Question: i have a listbox which will show the qr code decoded text. once the qr code is decoded, the text from qr code would be listed out in listbox. the program decode it very fast which result a multiple text entry with the same data to the listbox. i would like to program a the listbox to show only 1 decoded text and would not show the same text which is resultant of multiple time decoding of the same qr code.

below is my listbox source code. i assume additional programming need to be done there. would be happy to receive any suggestion or tutorial on the matter
'''
/// <summary>
/// To show the result of decoding. the result is feed to Barcode Format, QR Content and Scanned item.
/// </summary>
/// <param name="result"></param>
private void ShowResult(Result result)
{
currentResult = result;
txtBarcodeFormat.Text = result.BarcodeFormat.ToString();
txtContent.Text = result.Text;
fill_listbox();
}
/// <summary>
/// Item scanned will be listed in listbox
/// </summary>
void fill_listbox()
{
string item = txtContent.Text;
listBox1.Items.Add(item);
textBox1.Text = listBox1.Items.Count.ToString();
}
'''
thanks again
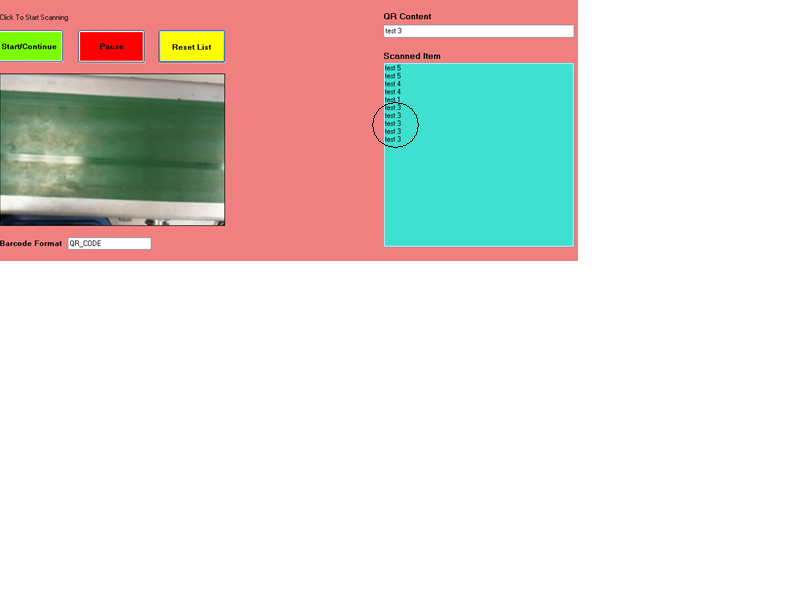
Answer: you could check if the list box already contains the item:
'''
void fill_listbox()
{
string item = txtContent.Text;
if(!listBox.Items.Contains(item))
{
listBox1.Items.Add(item);
}
textBox1.Text = listBox1.Items.Count.ToString();
}
'''